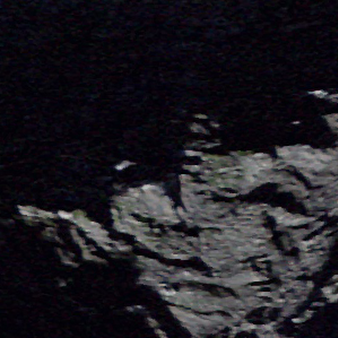
Label: other